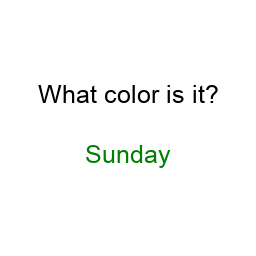
Color: green
Background color: white
Question text color: black